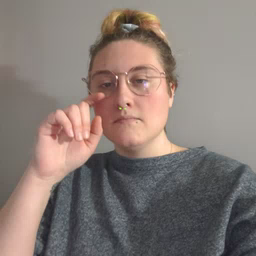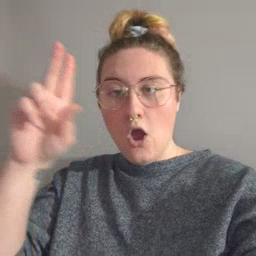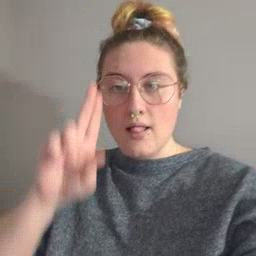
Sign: uncle